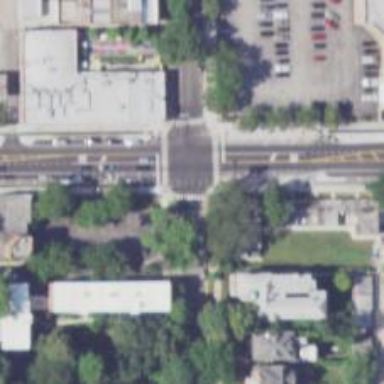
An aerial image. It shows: Footway crossing with zebra markings.